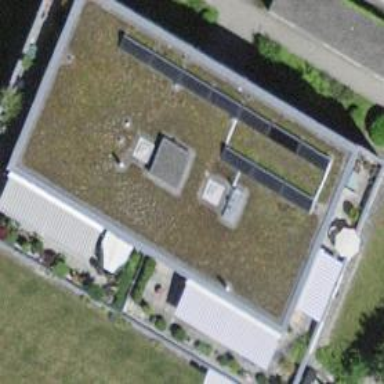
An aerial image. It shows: Residential building with flat roof.